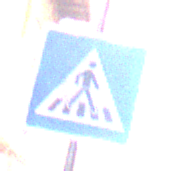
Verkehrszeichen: FussgaengerueberwegLinks
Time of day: MorningAfternoon
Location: Outdoor (Urban)
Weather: Clear
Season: NotSpecified
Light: Natural